Question: I am trying to create dynamic textboxes in a winforms application. It creates correctly by does not space it correctly. What am I doing wrong here.
'''
private void createTextBoxes()
{
int width = 69;
int height = 20;
int spacing = 32;
TextBox[] subAmt = new TextBox[12];
for (int i = 0; i <= 11; ++i)
{
subAmt[i] = new TextBox();
subAmt[i].Size = new Size(width, height);
subAmt[i].Margin = new Padding(3);
subAmt[i].Location = new Point(279, (i * height) + spacing); // <-- this is should space it out but does not
subAmt[i].KeyPress += new KeyPressEventHandler(txtAmt_KeyPress);
plSubscription.Controls.Add(subAmt[i]);
}
}
'''
I have the similar code for combobox it seem to space correctly
'''
private void createCombo()
{
int width = 79;
int height = 24;
int spacing = 28;
for (int i = 0; i <= 11; ++i)
{
ComboBox newBox = new ComboBox();
newBox.Name = "SubYears";
newBox.DropDownStyle = ComboBoxStyle.DropDownList;
newBox.Size = new Size(width, height);
newBox.Location = new Point(145, (i * height) + spacing);
plSubscription.Controls.Add(newBox);
fillComboData(newBox);
}
}
'''
This is the screenshot of the comboboxes and textboxes

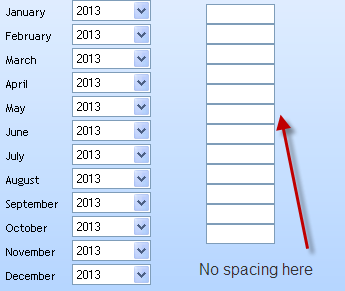
Answer: I just replaced your 'createTextBoxes()' these values:
'''
int width = 69;
int height = 20;
int spacing = 32;
'''
with your 'createCombo()' values:
'''
int width = 79;
int height = 24;
int spacing = 28;
'''
and i got the following result.